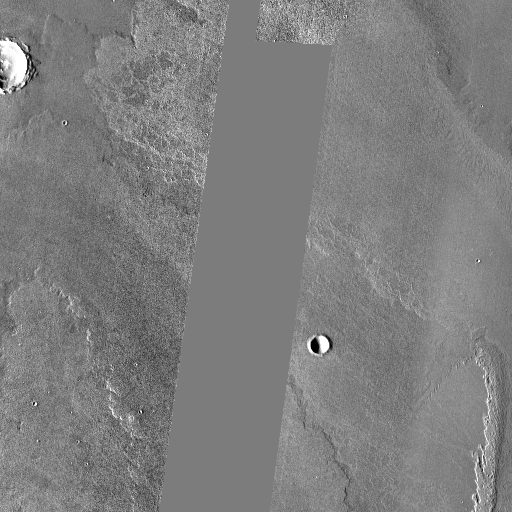
Crater classes present: Background, Other